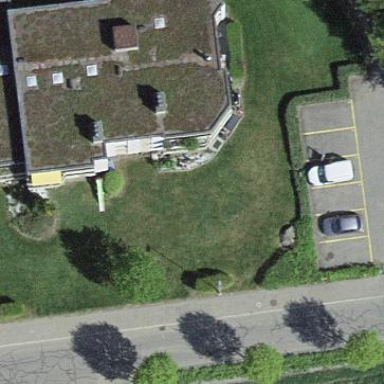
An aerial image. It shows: Residential building.